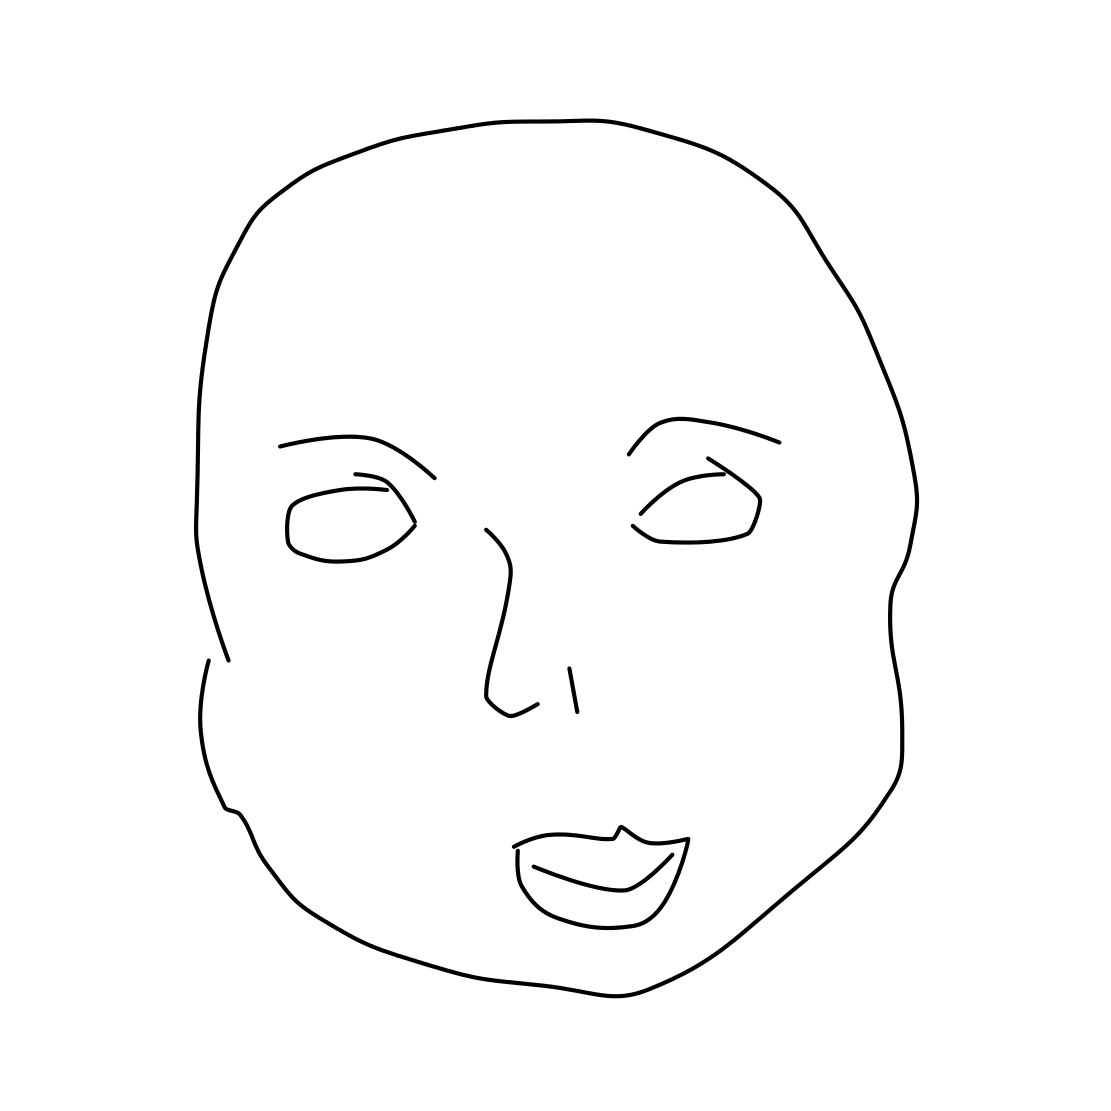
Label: face